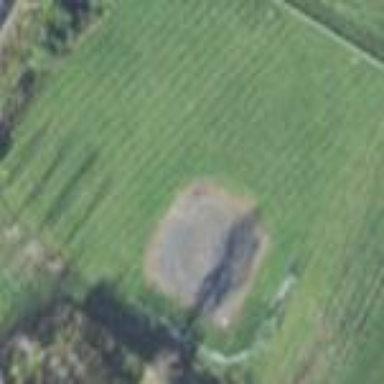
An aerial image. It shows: Baseball or softball pitch for leisure land sports.